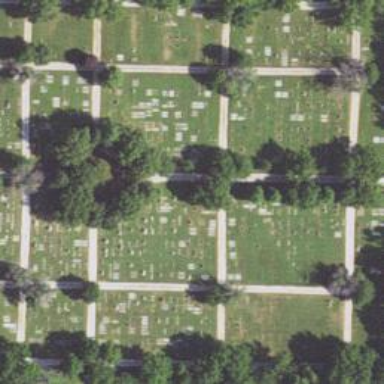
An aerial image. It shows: Cemetery.